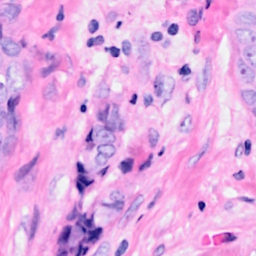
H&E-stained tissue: Breast